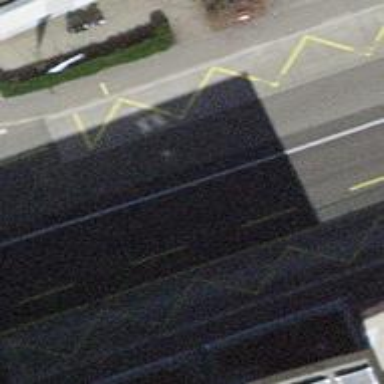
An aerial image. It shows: Trolleybus stop position for public transport.